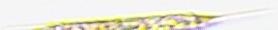
Label: Rhizosolenia